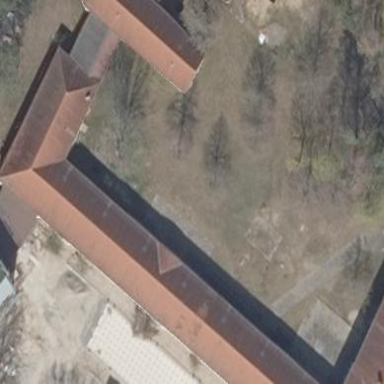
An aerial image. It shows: School building.